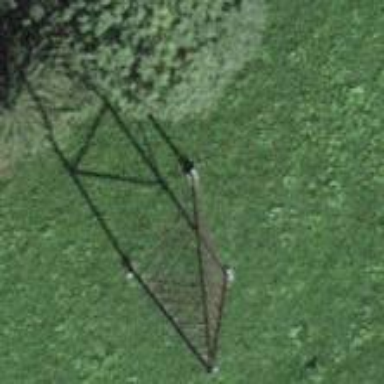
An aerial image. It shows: Mast structure.